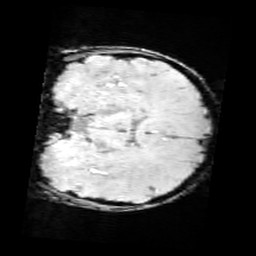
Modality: SWI
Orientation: coronal
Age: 8
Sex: female
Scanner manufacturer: siemens
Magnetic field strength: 3 T
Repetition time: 0.027 s
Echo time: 0.02 s